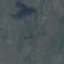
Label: HerbaceousVegetation